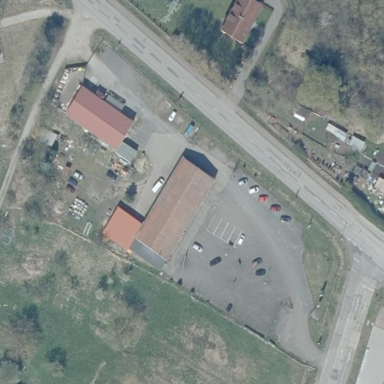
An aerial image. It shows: Commercial area.